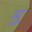
Label: 5